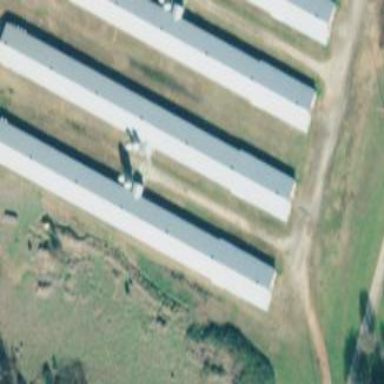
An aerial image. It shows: Poultry house.